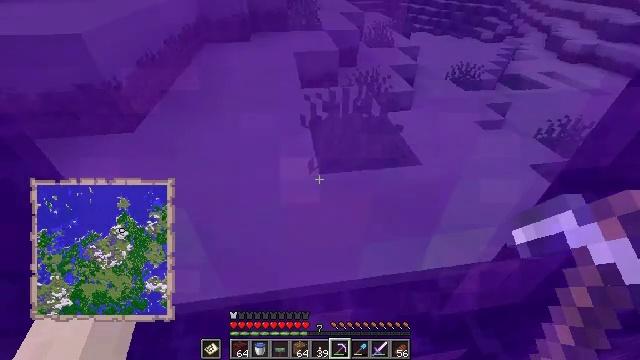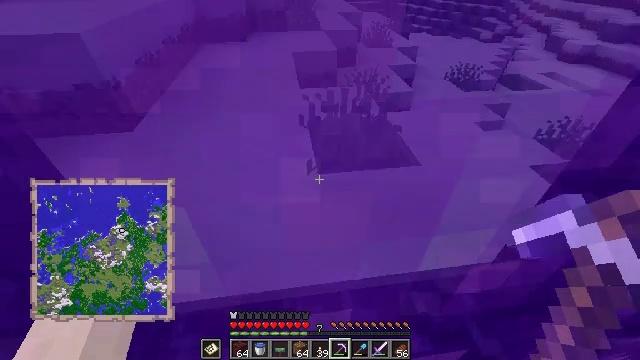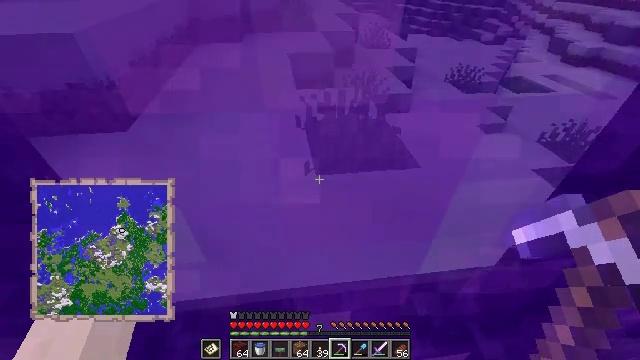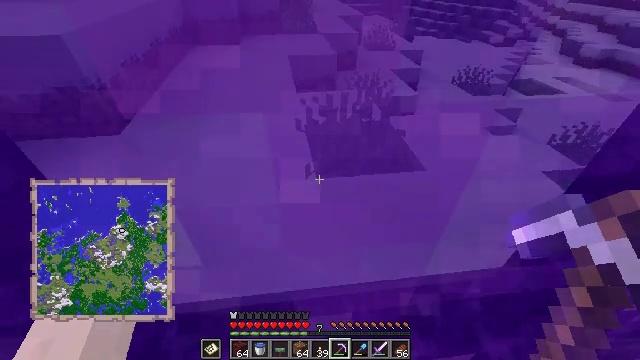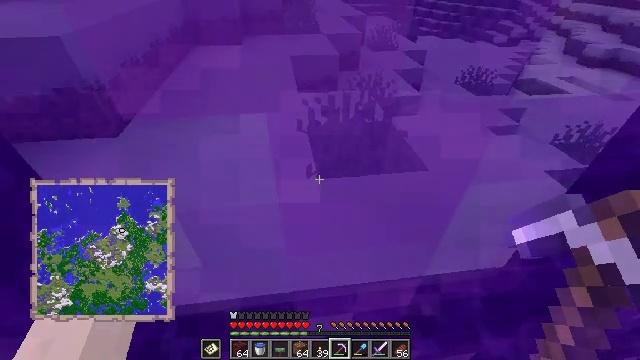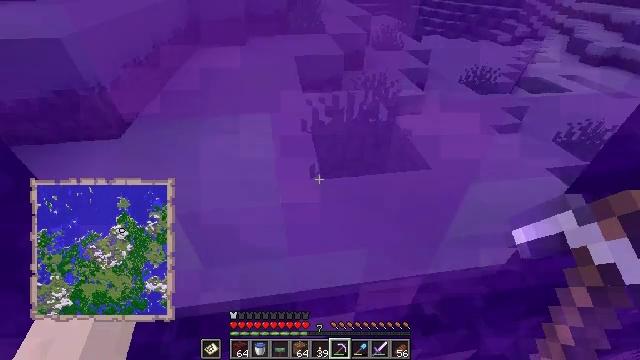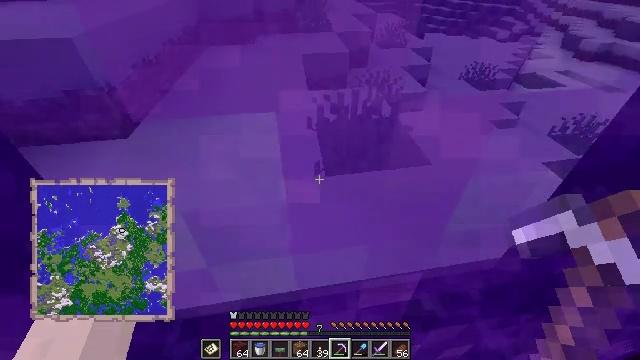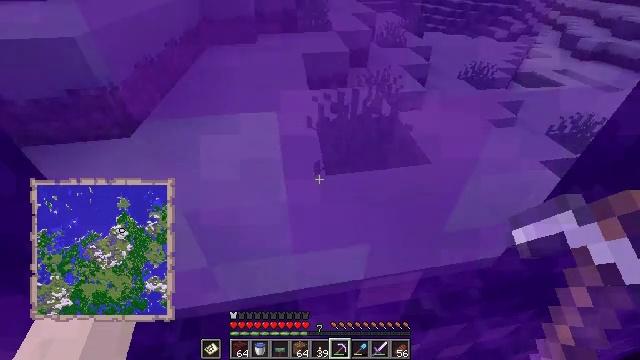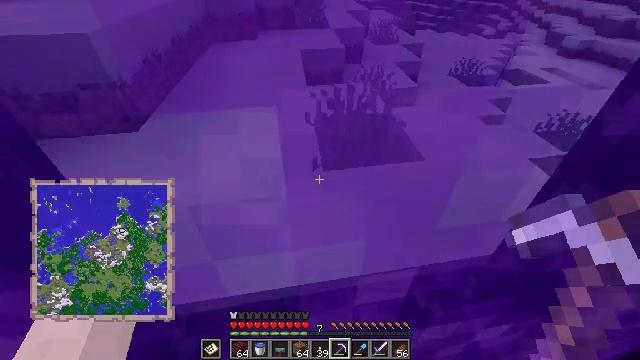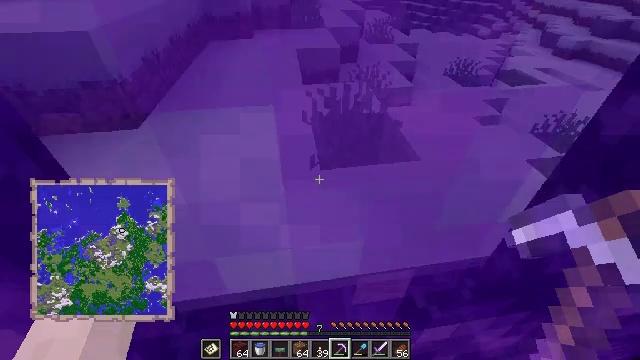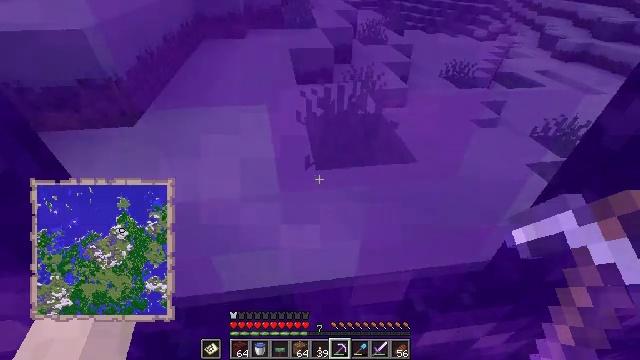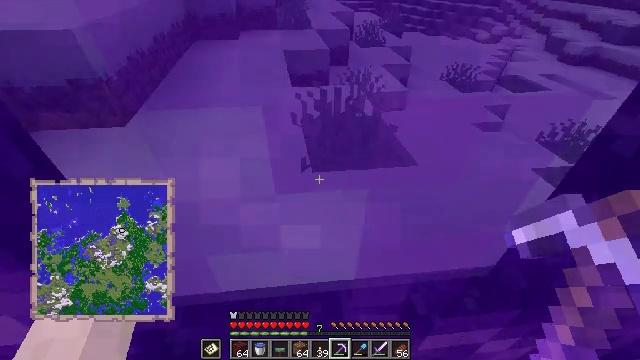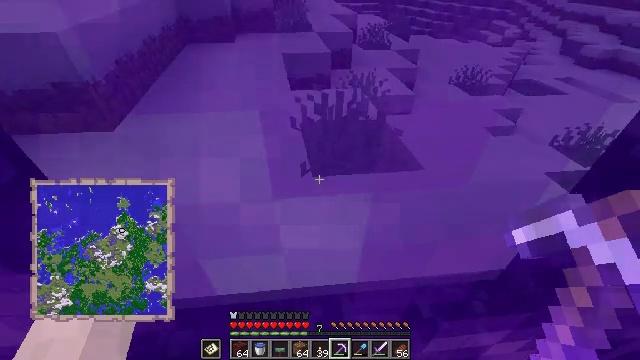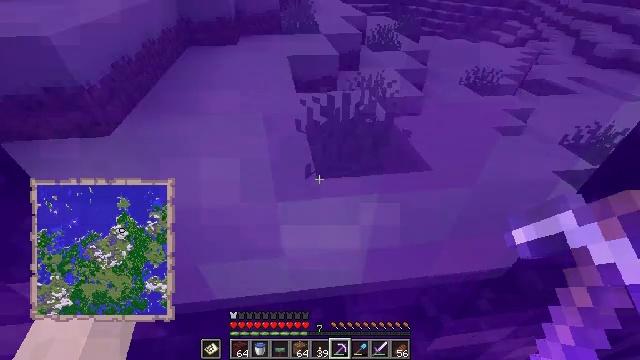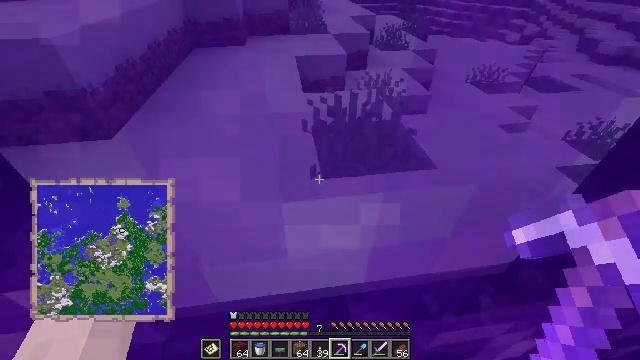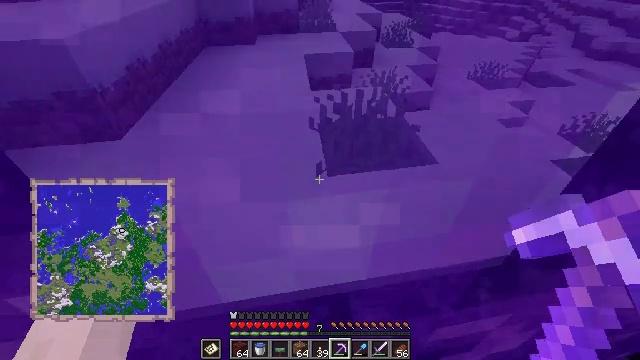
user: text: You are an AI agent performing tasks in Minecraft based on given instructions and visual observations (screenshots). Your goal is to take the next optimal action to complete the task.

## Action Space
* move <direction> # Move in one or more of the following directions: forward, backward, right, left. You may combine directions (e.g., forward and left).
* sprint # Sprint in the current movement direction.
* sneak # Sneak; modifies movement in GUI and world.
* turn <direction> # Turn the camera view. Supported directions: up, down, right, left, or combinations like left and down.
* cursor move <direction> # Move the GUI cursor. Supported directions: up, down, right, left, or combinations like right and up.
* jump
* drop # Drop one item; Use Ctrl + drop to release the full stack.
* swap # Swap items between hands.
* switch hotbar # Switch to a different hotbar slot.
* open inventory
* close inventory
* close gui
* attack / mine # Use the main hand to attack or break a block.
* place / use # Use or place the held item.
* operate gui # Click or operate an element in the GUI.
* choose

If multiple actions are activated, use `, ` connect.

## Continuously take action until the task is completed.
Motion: motion action
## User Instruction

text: Break the obsidian using a diamond or netherite pickaxe.
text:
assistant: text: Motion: no_op
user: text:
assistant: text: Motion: no_op
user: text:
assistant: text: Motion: no_op
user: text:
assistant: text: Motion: no_op
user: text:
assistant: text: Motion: no_op
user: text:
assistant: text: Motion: no_op
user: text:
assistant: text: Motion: no_op
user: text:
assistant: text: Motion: no_op
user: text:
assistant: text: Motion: no_op
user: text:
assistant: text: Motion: no_op
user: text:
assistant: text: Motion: no_op
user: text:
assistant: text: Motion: no_op
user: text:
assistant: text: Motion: no_op
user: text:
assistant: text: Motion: no_op
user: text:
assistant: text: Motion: no_op
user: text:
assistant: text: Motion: no_op
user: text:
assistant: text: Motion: no_op
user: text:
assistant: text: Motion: no_op
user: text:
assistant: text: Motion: no_op
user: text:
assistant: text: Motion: no_op
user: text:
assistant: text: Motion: no_op
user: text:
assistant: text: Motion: no_op
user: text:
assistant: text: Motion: no_op
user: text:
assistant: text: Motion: no_op
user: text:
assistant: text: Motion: no_op
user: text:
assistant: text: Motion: no_op
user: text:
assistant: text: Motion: no_op
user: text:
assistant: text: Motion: no_op
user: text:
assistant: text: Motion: no_op
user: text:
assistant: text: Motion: no_op